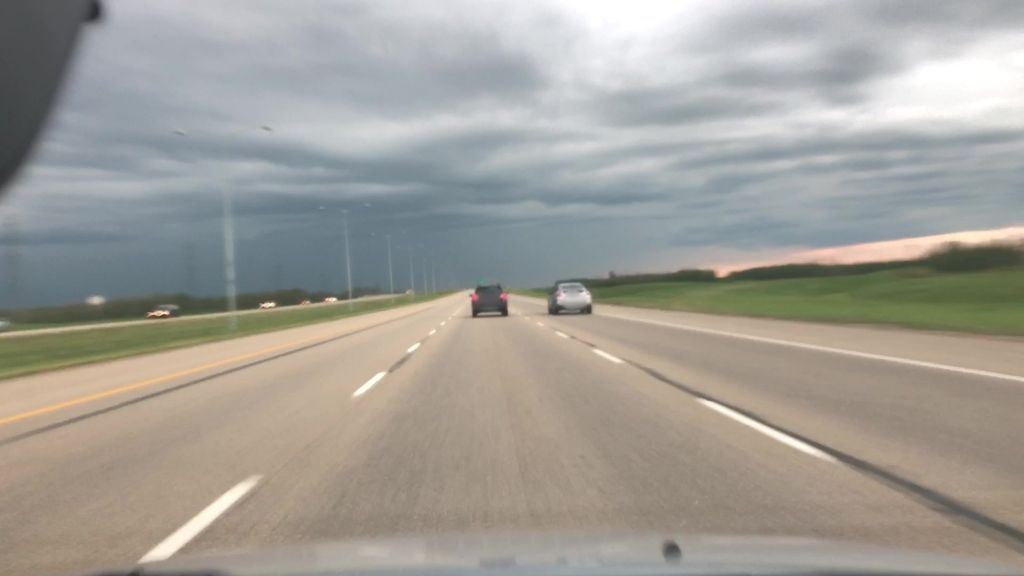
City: edmonton